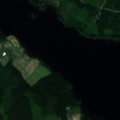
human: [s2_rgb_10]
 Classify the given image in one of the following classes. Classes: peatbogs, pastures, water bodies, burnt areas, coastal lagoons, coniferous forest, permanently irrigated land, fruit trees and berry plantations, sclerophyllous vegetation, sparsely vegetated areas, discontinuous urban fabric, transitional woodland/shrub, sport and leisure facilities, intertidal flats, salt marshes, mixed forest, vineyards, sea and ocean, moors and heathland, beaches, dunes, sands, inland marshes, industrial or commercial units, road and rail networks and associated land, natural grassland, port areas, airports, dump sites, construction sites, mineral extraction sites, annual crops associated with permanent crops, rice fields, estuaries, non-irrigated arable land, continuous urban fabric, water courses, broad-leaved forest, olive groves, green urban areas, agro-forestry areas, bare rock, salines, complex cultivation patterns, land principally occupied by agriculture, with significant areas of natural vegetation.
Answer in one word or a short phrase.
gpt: non-irrigated arable land, land principally occupied by agriculture, with significant areas of natural vegetation, mixed forest, transitional woodland/shrub, water bodies